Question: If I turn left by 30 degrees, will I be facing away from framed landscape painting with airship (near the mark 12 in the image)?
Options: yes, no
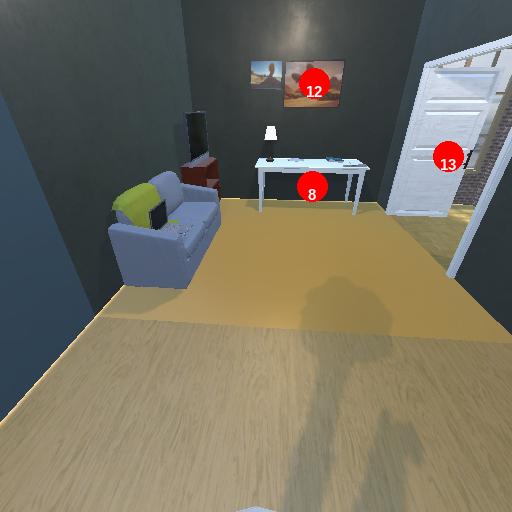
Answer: yes